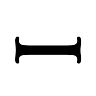
Cursor type: text_vertical
OS/theme: linux-xcursor-pro
Variant: black